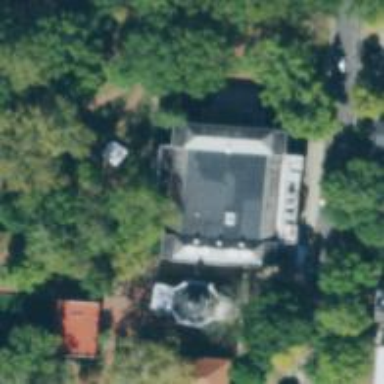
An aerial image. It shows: Theater located within university building.